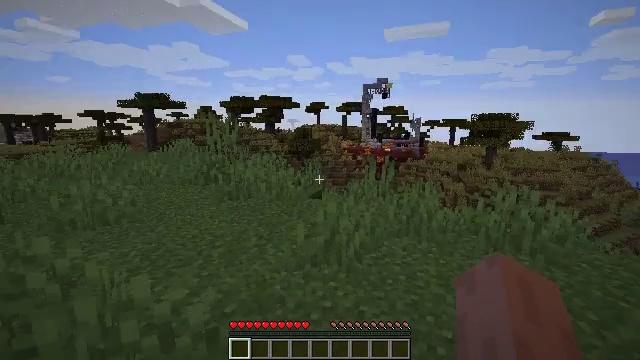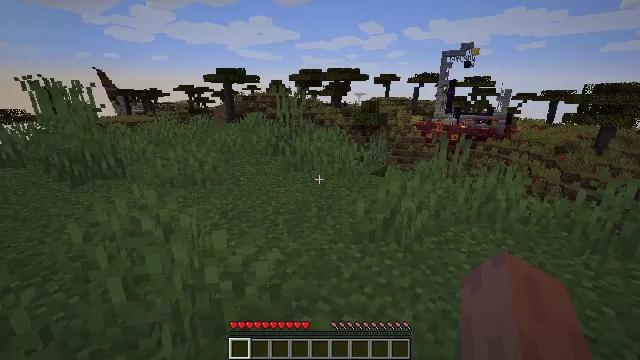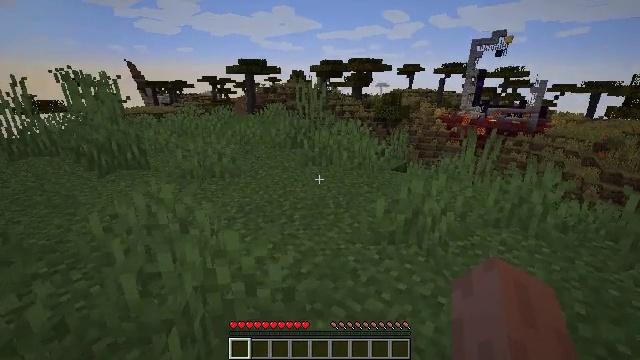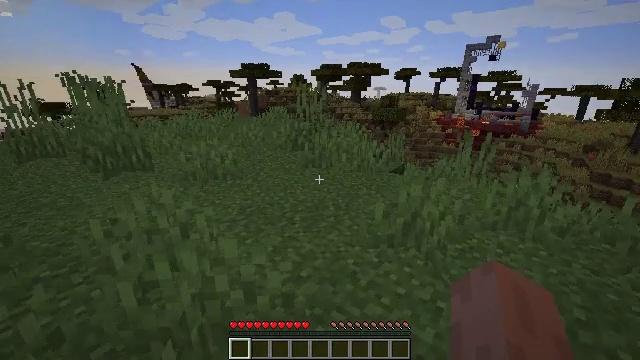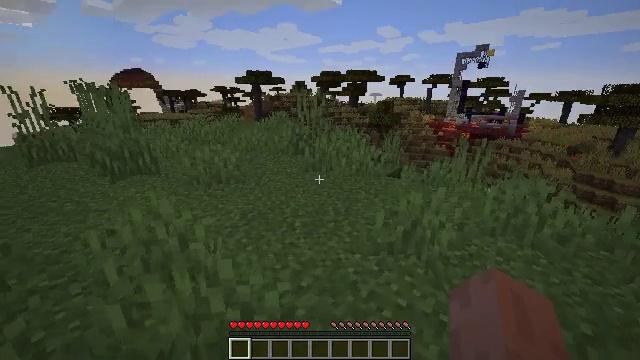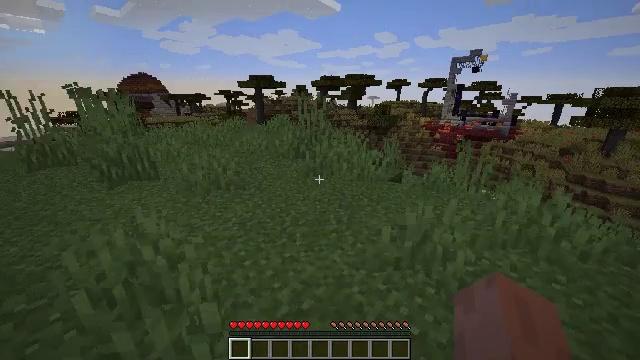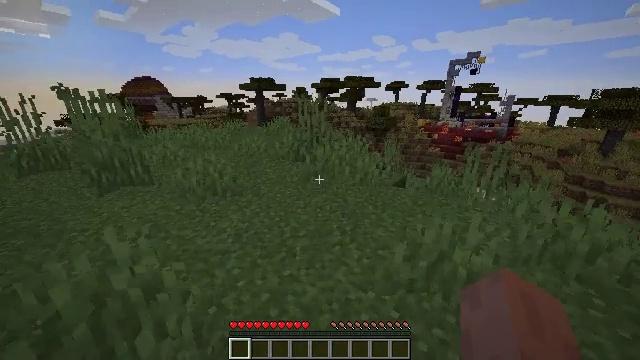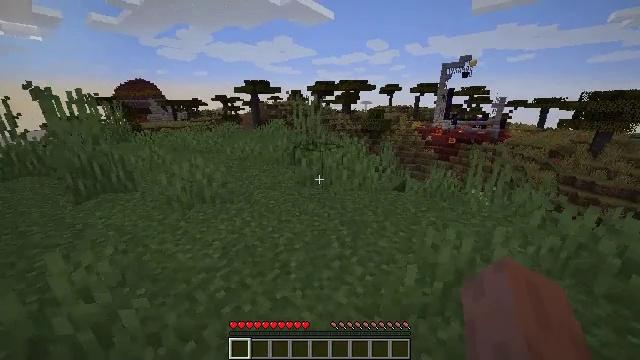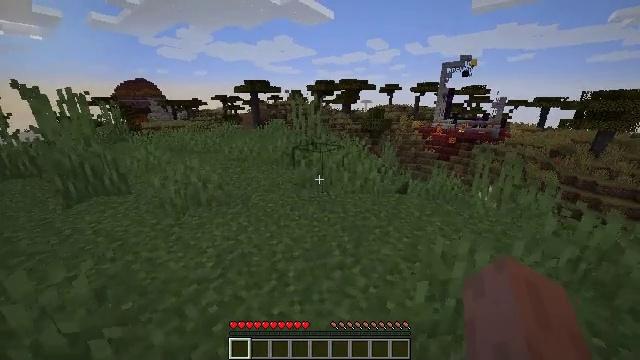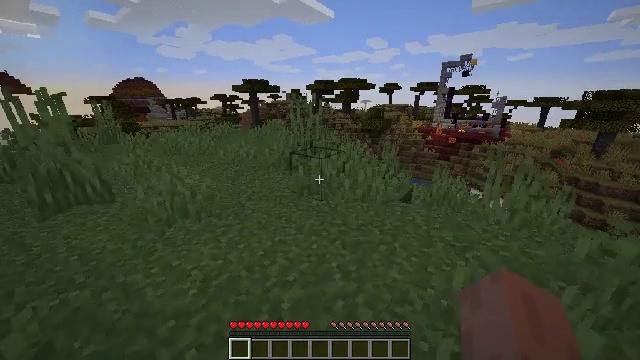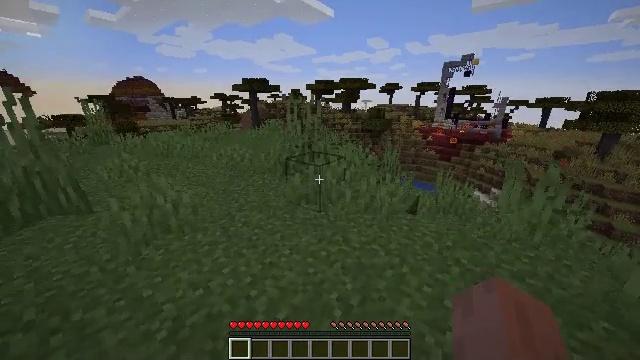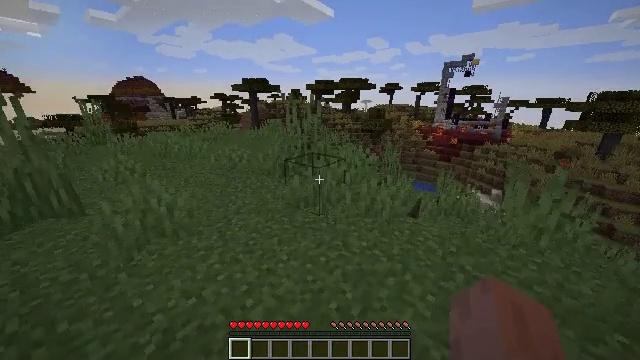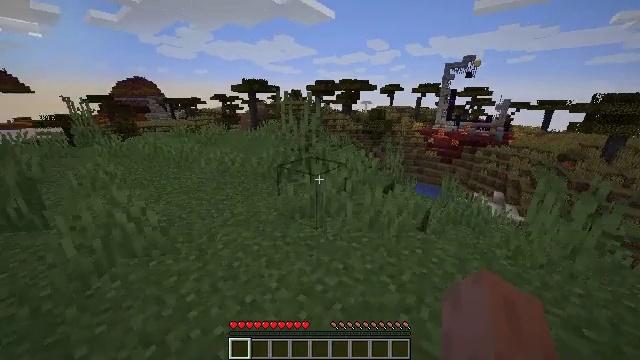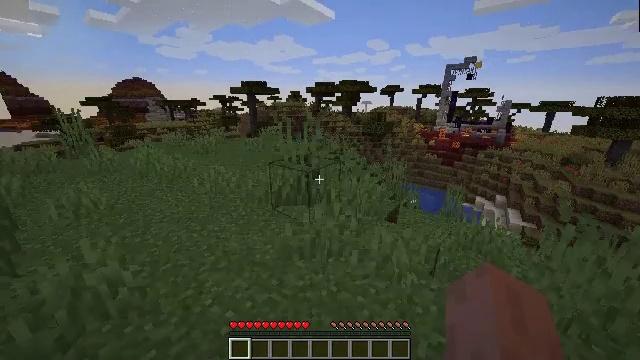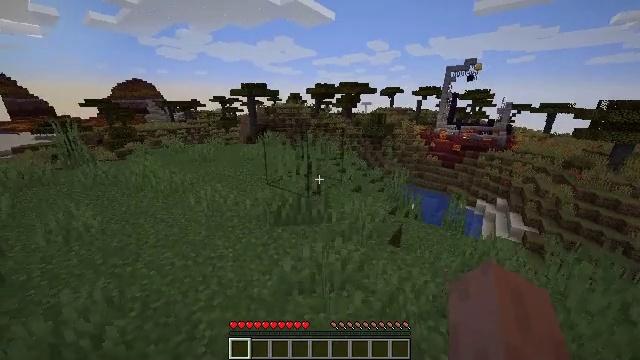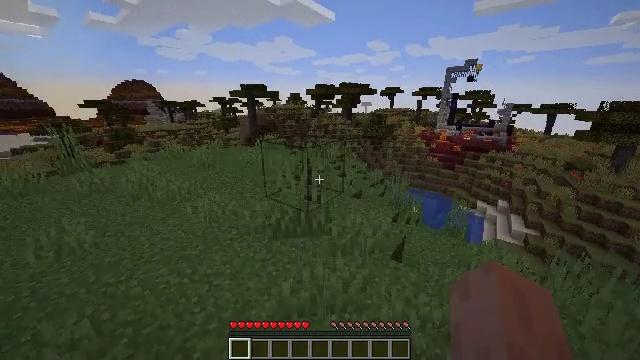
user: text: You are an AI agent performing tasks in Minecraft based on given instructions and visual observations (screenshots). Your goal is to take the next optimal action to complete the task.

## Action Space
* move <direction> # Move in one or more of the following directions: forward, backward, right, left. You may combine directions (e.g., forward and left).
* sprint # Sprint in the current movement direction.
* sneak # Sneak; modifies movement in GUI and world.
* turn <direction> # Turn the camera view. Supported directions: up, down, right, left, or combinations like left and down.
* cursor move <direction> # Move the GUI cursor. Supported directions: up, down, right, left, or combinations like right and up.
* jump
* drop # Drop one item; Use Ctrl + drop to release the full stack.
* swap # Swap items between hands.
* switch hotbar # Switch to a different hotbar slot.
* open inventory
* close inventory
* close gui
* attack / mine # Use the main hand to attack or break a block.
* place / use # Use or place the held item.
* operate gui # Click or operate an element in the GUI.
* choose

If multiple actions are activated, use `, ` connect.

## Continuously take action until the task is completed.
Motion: motion action
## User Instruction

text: Break the tree to get oak logs.
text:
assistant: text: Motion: turn left and down
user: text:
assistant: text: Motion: move forward, sprint, turn left and down
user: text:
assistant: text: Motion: move forward, sprint
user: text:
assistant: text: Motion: move forward, sprint
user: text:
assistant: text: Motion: move forward, sprint
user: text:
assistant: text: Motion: move forward, sprint
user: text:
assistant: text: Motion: move forward, sprint, turn right
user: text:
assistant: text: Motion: move forward, sprint
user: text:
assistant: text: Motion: move forward, sprint
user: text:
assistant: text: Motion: move forward, sprint
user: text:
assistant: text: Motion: move forward, sprint
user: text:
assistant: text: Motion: move forward, sprint
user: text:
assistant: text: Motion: move forward, sprint, jump
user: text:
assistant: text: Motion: move forward, sprint, jump
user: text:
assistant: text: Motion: move forward, sprint, jump
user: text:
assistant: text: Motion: move forward, sprint, jump
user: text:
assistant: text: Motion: move forward, sprint, jump
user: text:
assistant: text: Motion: move forward, sprint, jump
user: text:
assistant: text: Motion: move forward, sprint, jump
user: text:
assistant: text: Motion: move forward, sprint, jump
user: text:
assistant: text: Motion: move forward, sprint, turn left and down, jump
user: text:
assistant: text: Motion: move forward, sprint, turn left and down, jump
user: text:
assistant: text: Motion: move forward, sprint, turn left and down, jump
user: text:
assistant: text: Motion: move forward, sprint, turn left, jump
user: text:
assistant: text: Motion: move forward, sprint, jump
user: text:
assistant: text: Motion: move forward, sprint, jump
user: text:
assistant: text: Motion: move forward, sprint, jump
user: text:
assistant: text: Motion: move forward, sprint, turn right, jump
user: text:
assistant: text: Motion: move forward, sprint, turn right, jump
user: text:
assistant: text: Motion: move forward, sprint, turn right, jump